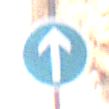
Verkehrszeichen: VorgeschriebeneFahrtrichtungGeradeaus
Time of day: Midday
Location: Outdoor (Urban)
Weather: PartlyCloudy
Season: NotSpecified
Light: Natural